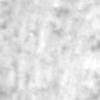
Label: no_change